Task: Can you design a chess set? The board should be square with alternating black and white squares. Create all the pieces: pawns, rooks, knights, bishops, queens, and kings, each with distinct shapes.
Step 3142:
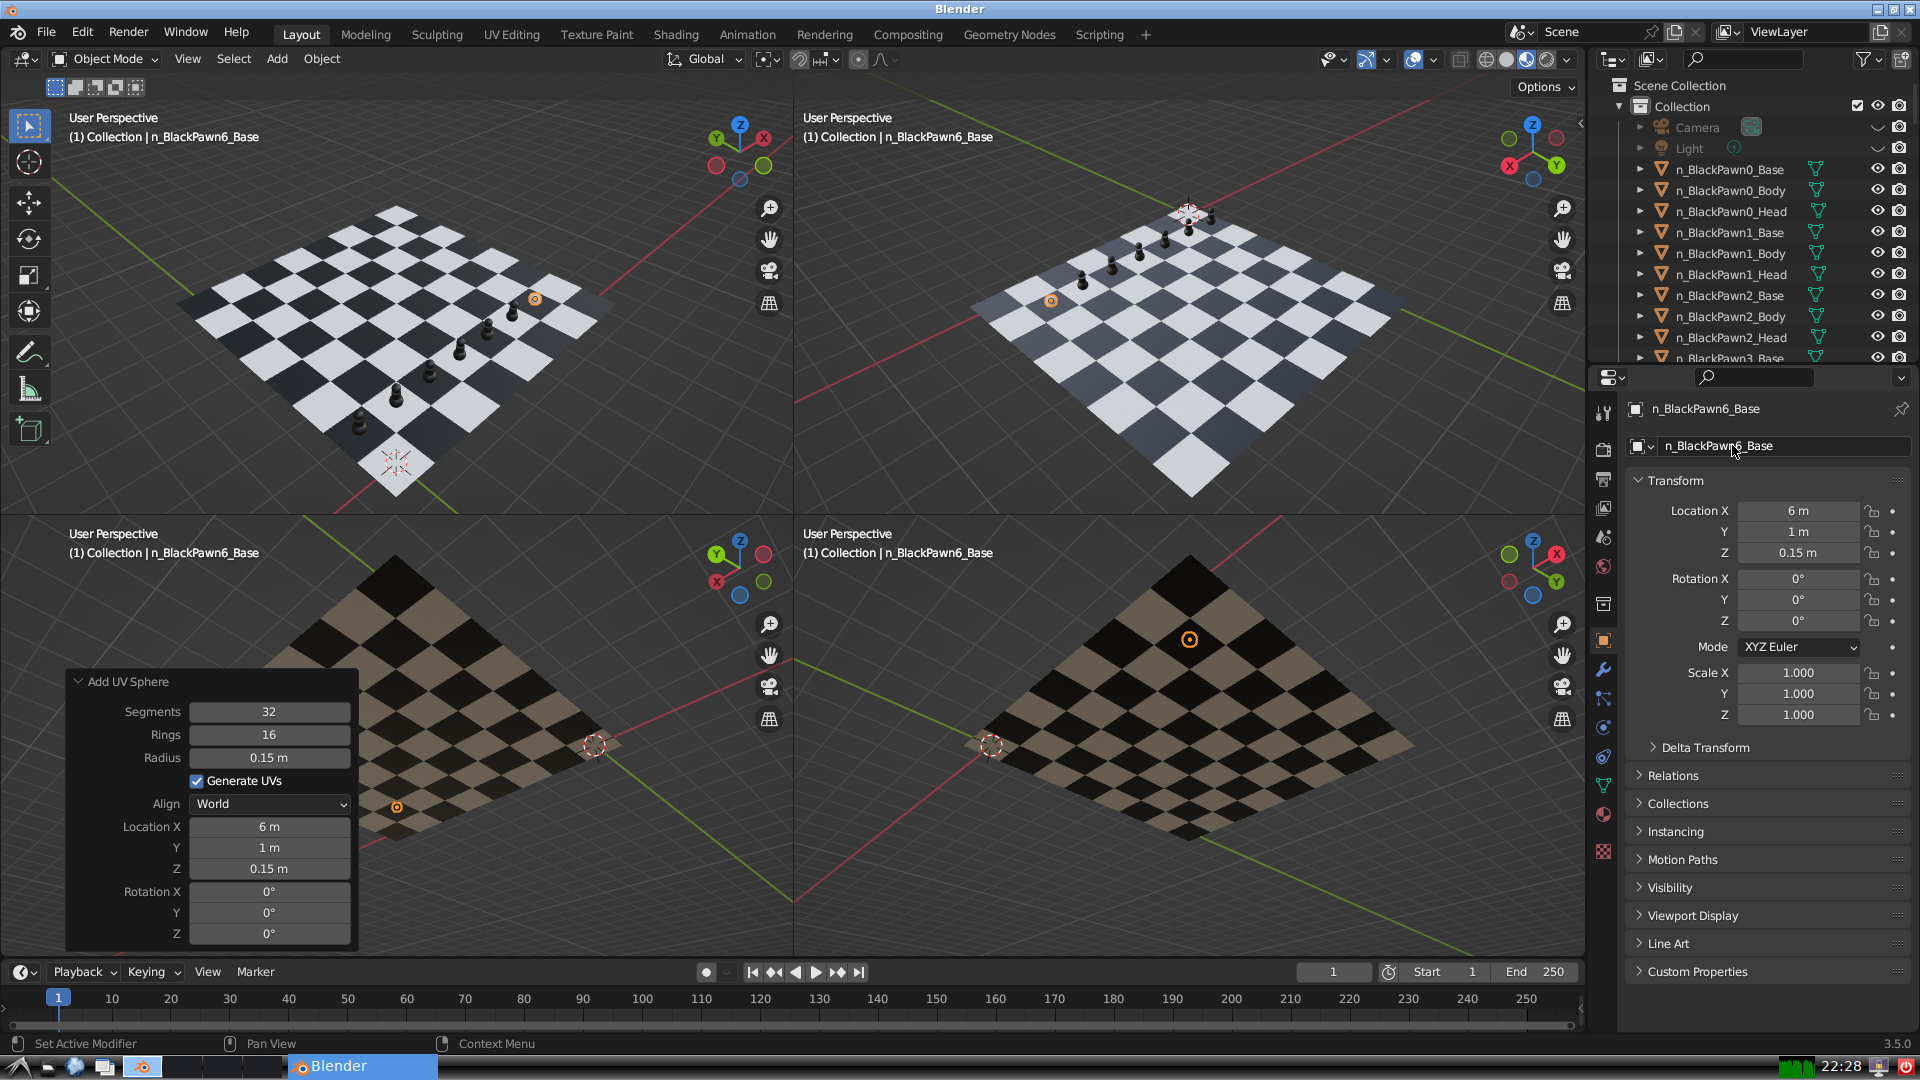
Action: {"mouse_move": [1603, 815]}